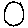
Label: circle